Question: I am using Maven to build my project. When I view it in Eclipse, it complains that
> package declaration does not match expected package ""
Maven is able to successfully build the project though.

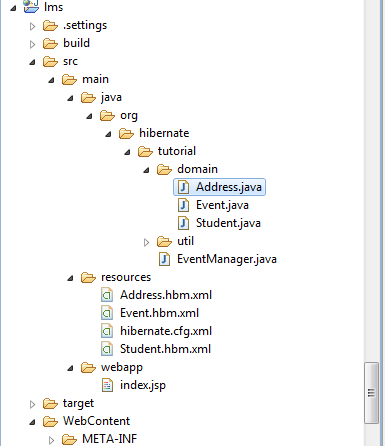
Answer: Eclipse needs to recognize a certain folder as a 'Source Folder' in order to correctly interpret the contents as Java source files.
Typically, if you create a Java project, Eclipse creates one folder called 'src' and marks it as 'Source Folder'. If you are dealing with a default Maven project setup, however, Eclipse will not automagically recognize 'src/main/java' as a source folder (unless you are using a plugin of course).
If you are not sure whether Eclipse sees your folder as a 'Source Folder' or just a regular folder, take look at the icons (note the small package symbol on the lower left corner):

Since you are, as you stated, working with Maven, you should either use a Maven plugin for Eclipse or have Maven generate the required meta-files for Eclipse. This can be done with the command (generates .classpath and .project files):
> mvn eclipse:eclipse
People who are not using Maven, but face this issue, can right-click on their source folder and mark it as source folder with 'Build Path -> Use as source folder'.